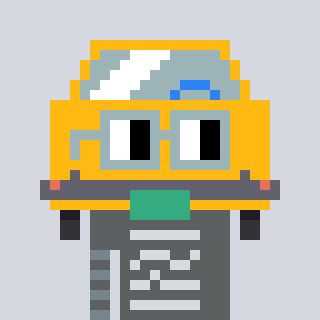
a pixel art character with square dark gray glasses, a taxi-shaped head and a blue-colored body on a cool background